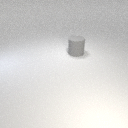
large gray rubber cylinder